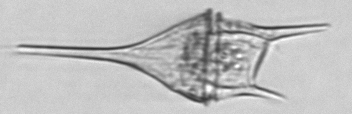
Label: Tripos_lineatus